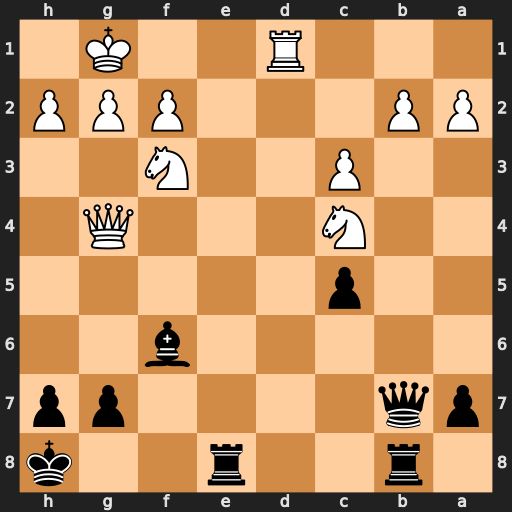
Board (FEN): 1r2r2k/pq4pp/5b2/2p5/2N3Q1/2P2N2/PP3PPP/3R2K1
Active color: b
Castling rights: -
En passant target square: -
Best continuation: Re4 Qf5 Rxc4